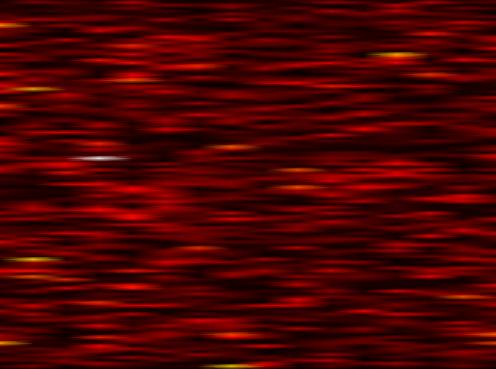
Label: OFDM